Aerial crown-view tile of a tropical tree (Barro Colorado Island, Panama), acquired 20240813:
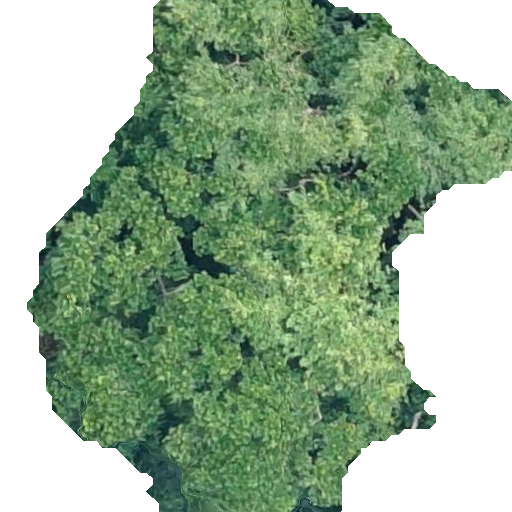
Species: Anacardium excelsum
GBIF accepted scientific name: Anacardium excelsum
Crown area: 264.104 m²